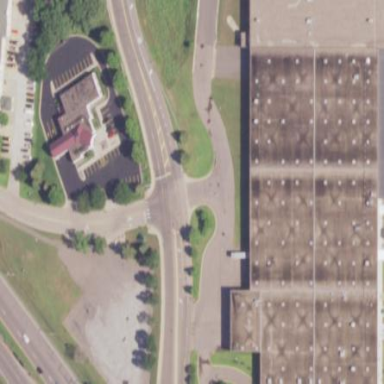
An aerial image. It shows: Warehouse.